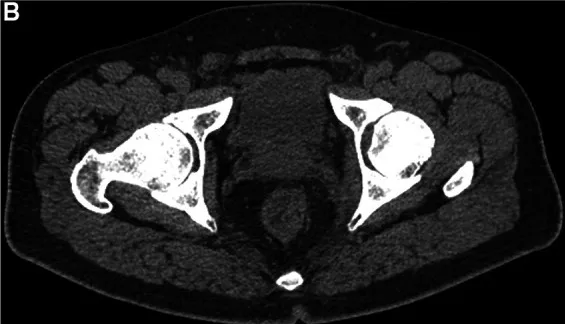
12 days. After removing the toothpick from the lower rectum indicates that the swelling of the two muscles on the left side of the rectum becomes thinned and the inflammatory infiltration in the surrounding fat space disappears.
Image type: radiology (ct)